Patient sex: M
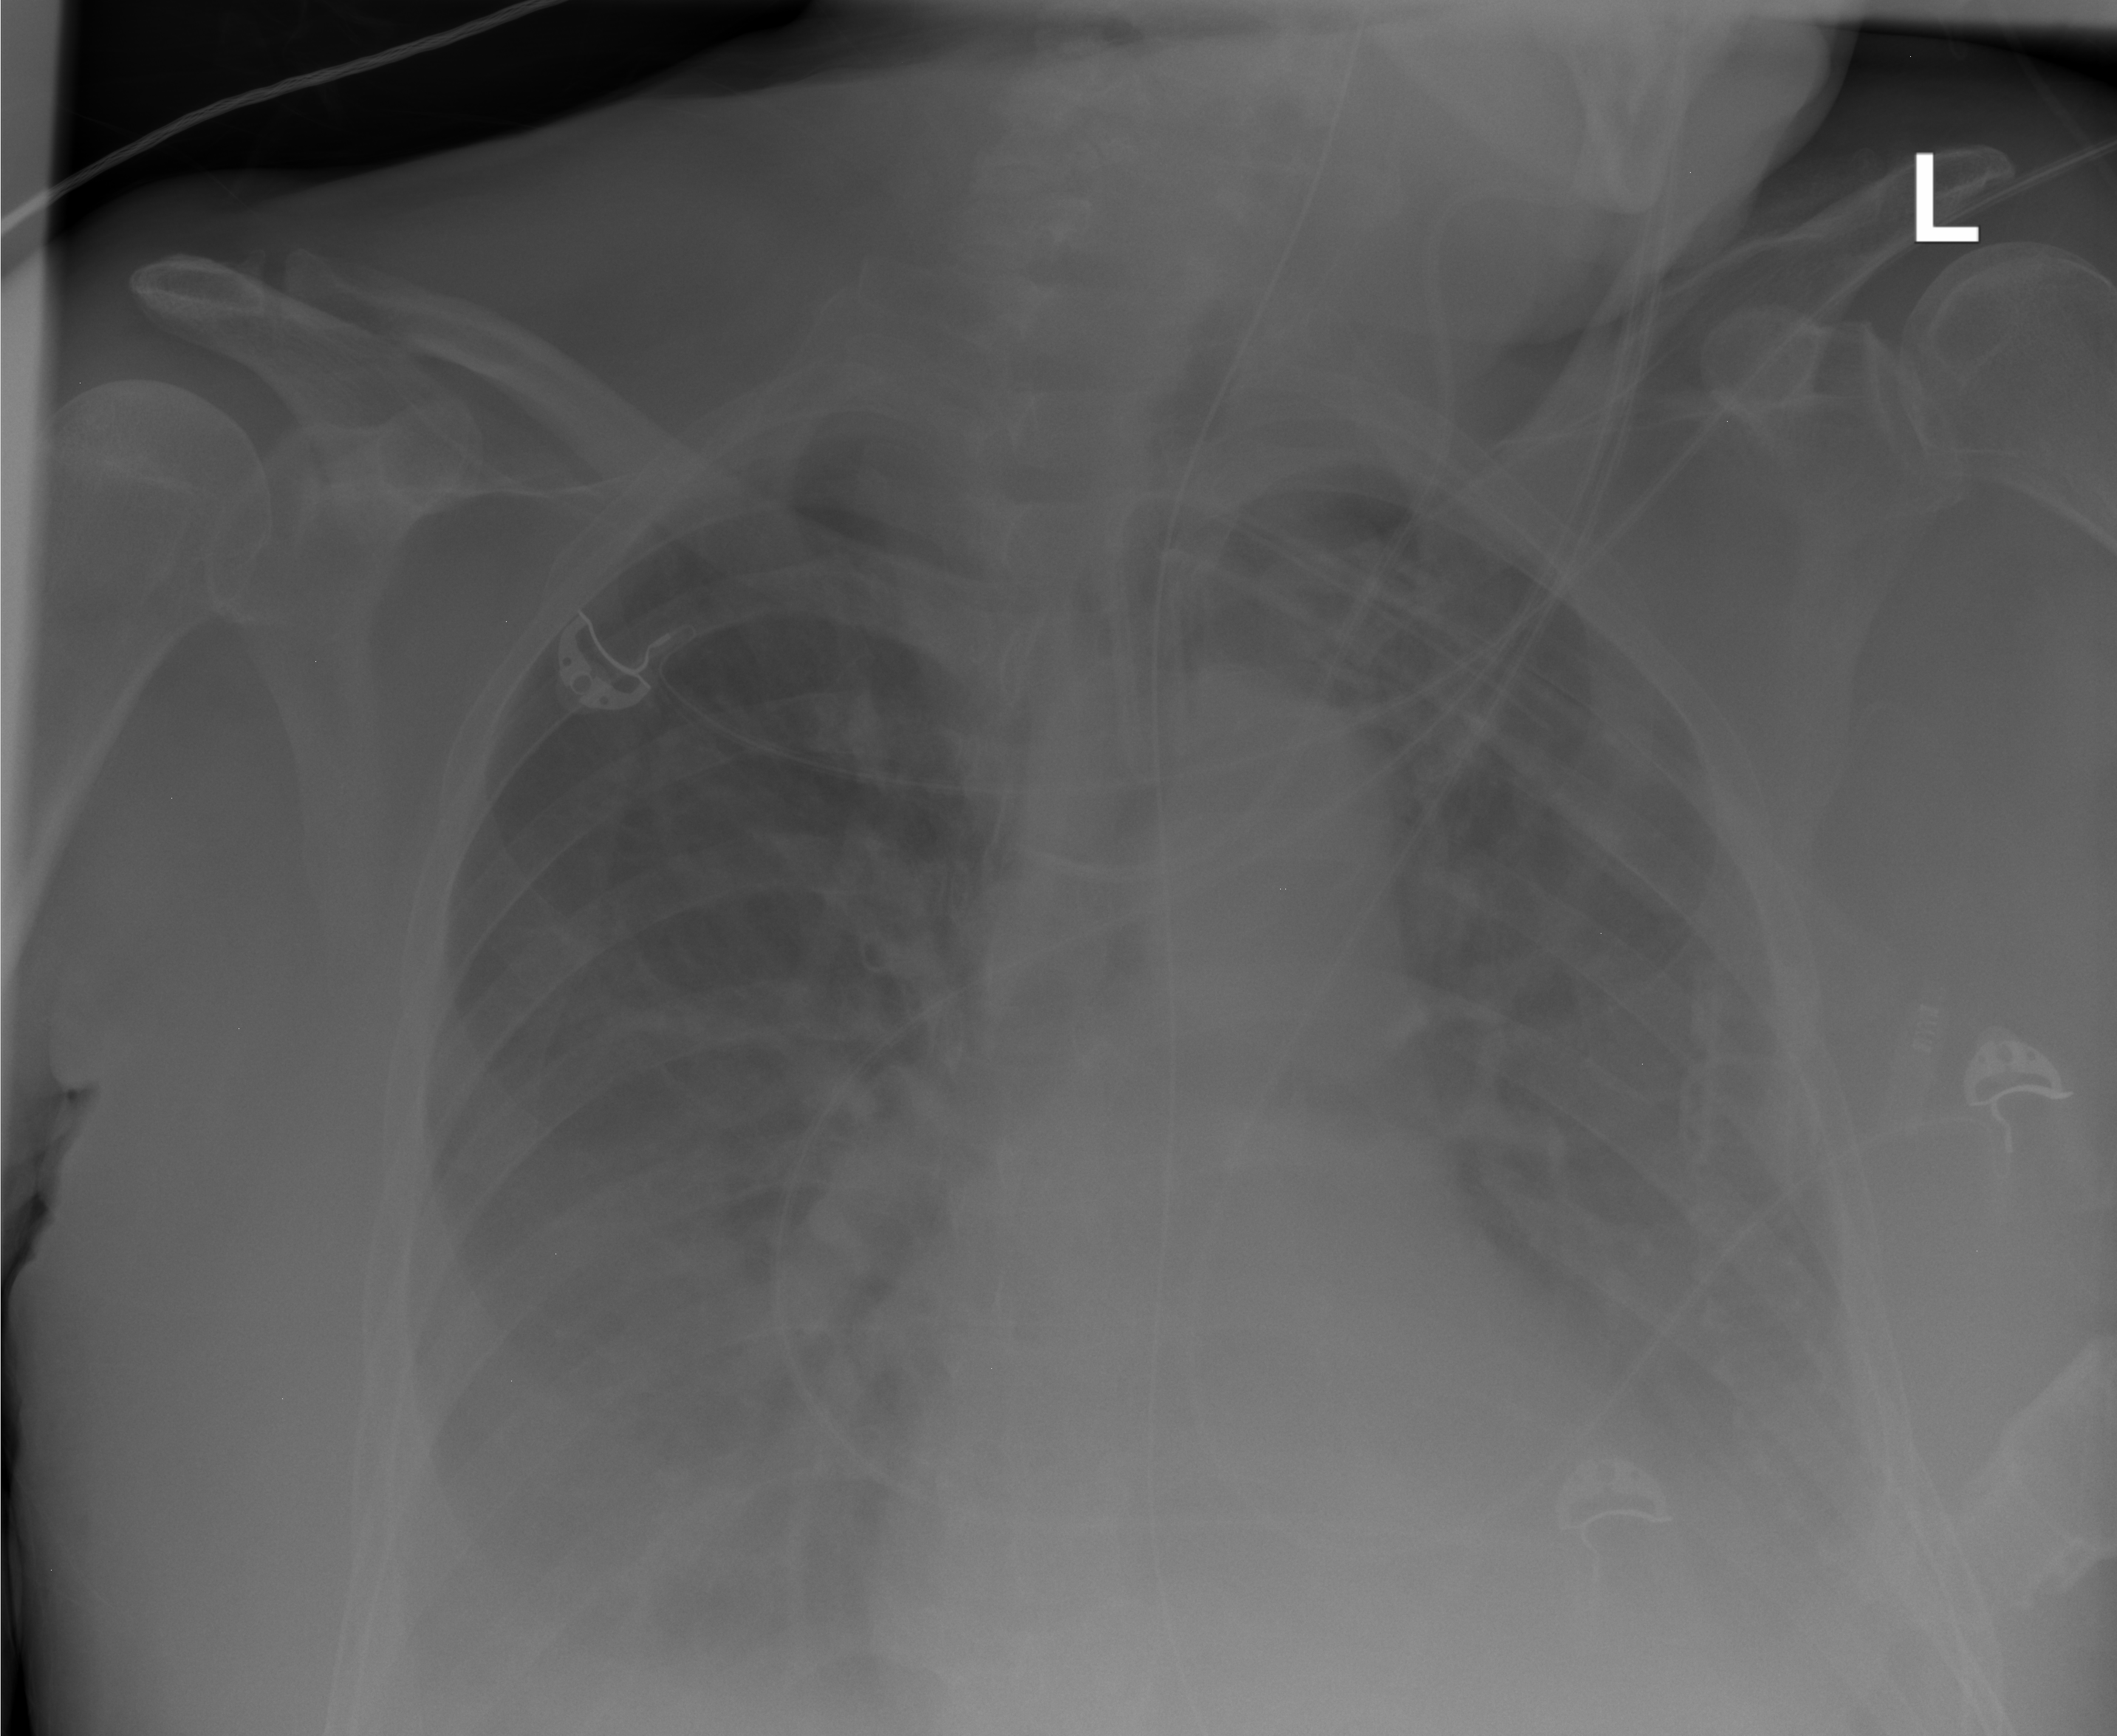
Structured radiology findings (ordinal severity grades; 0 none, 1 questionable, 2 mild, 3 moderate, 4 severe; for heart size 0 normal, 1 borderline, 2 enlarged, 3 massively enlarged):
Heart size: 0
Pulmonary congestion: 0
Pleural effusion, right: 3
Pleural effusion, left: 3
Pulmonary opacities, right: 0
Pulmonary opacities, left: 0
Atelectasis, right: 2
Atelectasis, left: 2